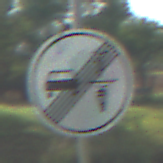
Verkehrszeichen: EndeVerbotUeberholenEinspurigeFahrzeuge
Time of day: MorningAfternoon
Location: Outdoor (Nature)
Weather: PartlyCloudy
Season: NotSpecified
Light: Natural